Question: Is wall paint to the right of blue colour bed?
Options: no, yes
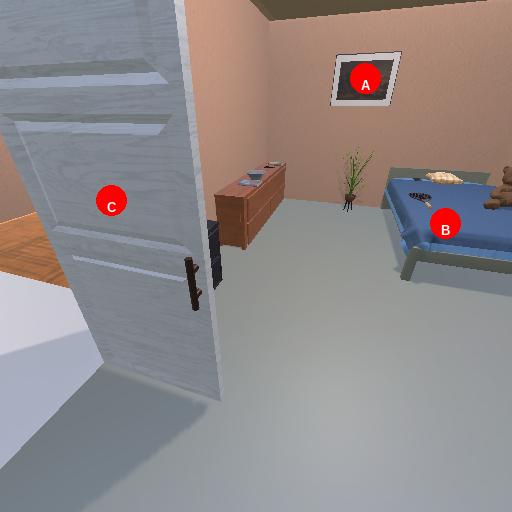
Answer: no